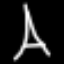
Label: The Eiffel Tower